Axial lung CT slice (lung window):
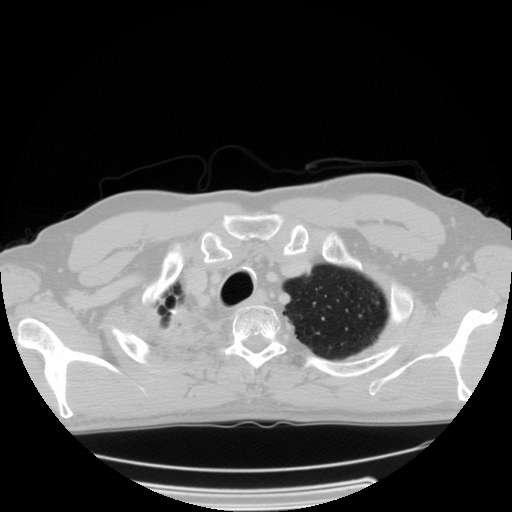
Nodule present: no